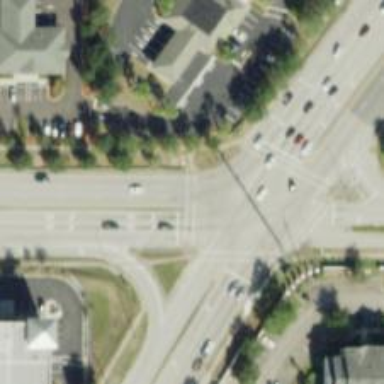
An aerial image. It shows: Uncontrolled road crossing.